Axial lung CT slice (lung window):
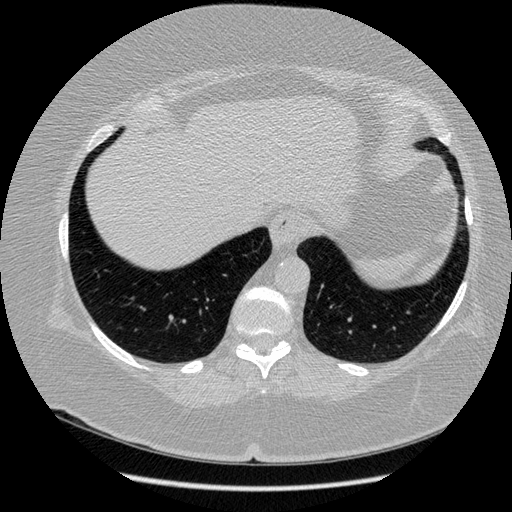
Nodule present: no